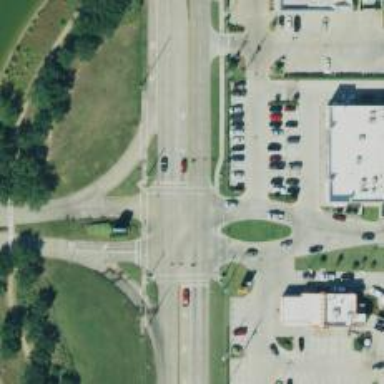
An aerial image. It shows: Crossing road.